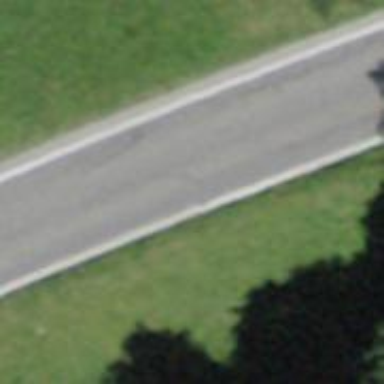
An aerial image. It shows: Tertiary road with asphalt surface.